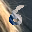
Label: 6